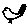
Label: bird